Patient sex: M
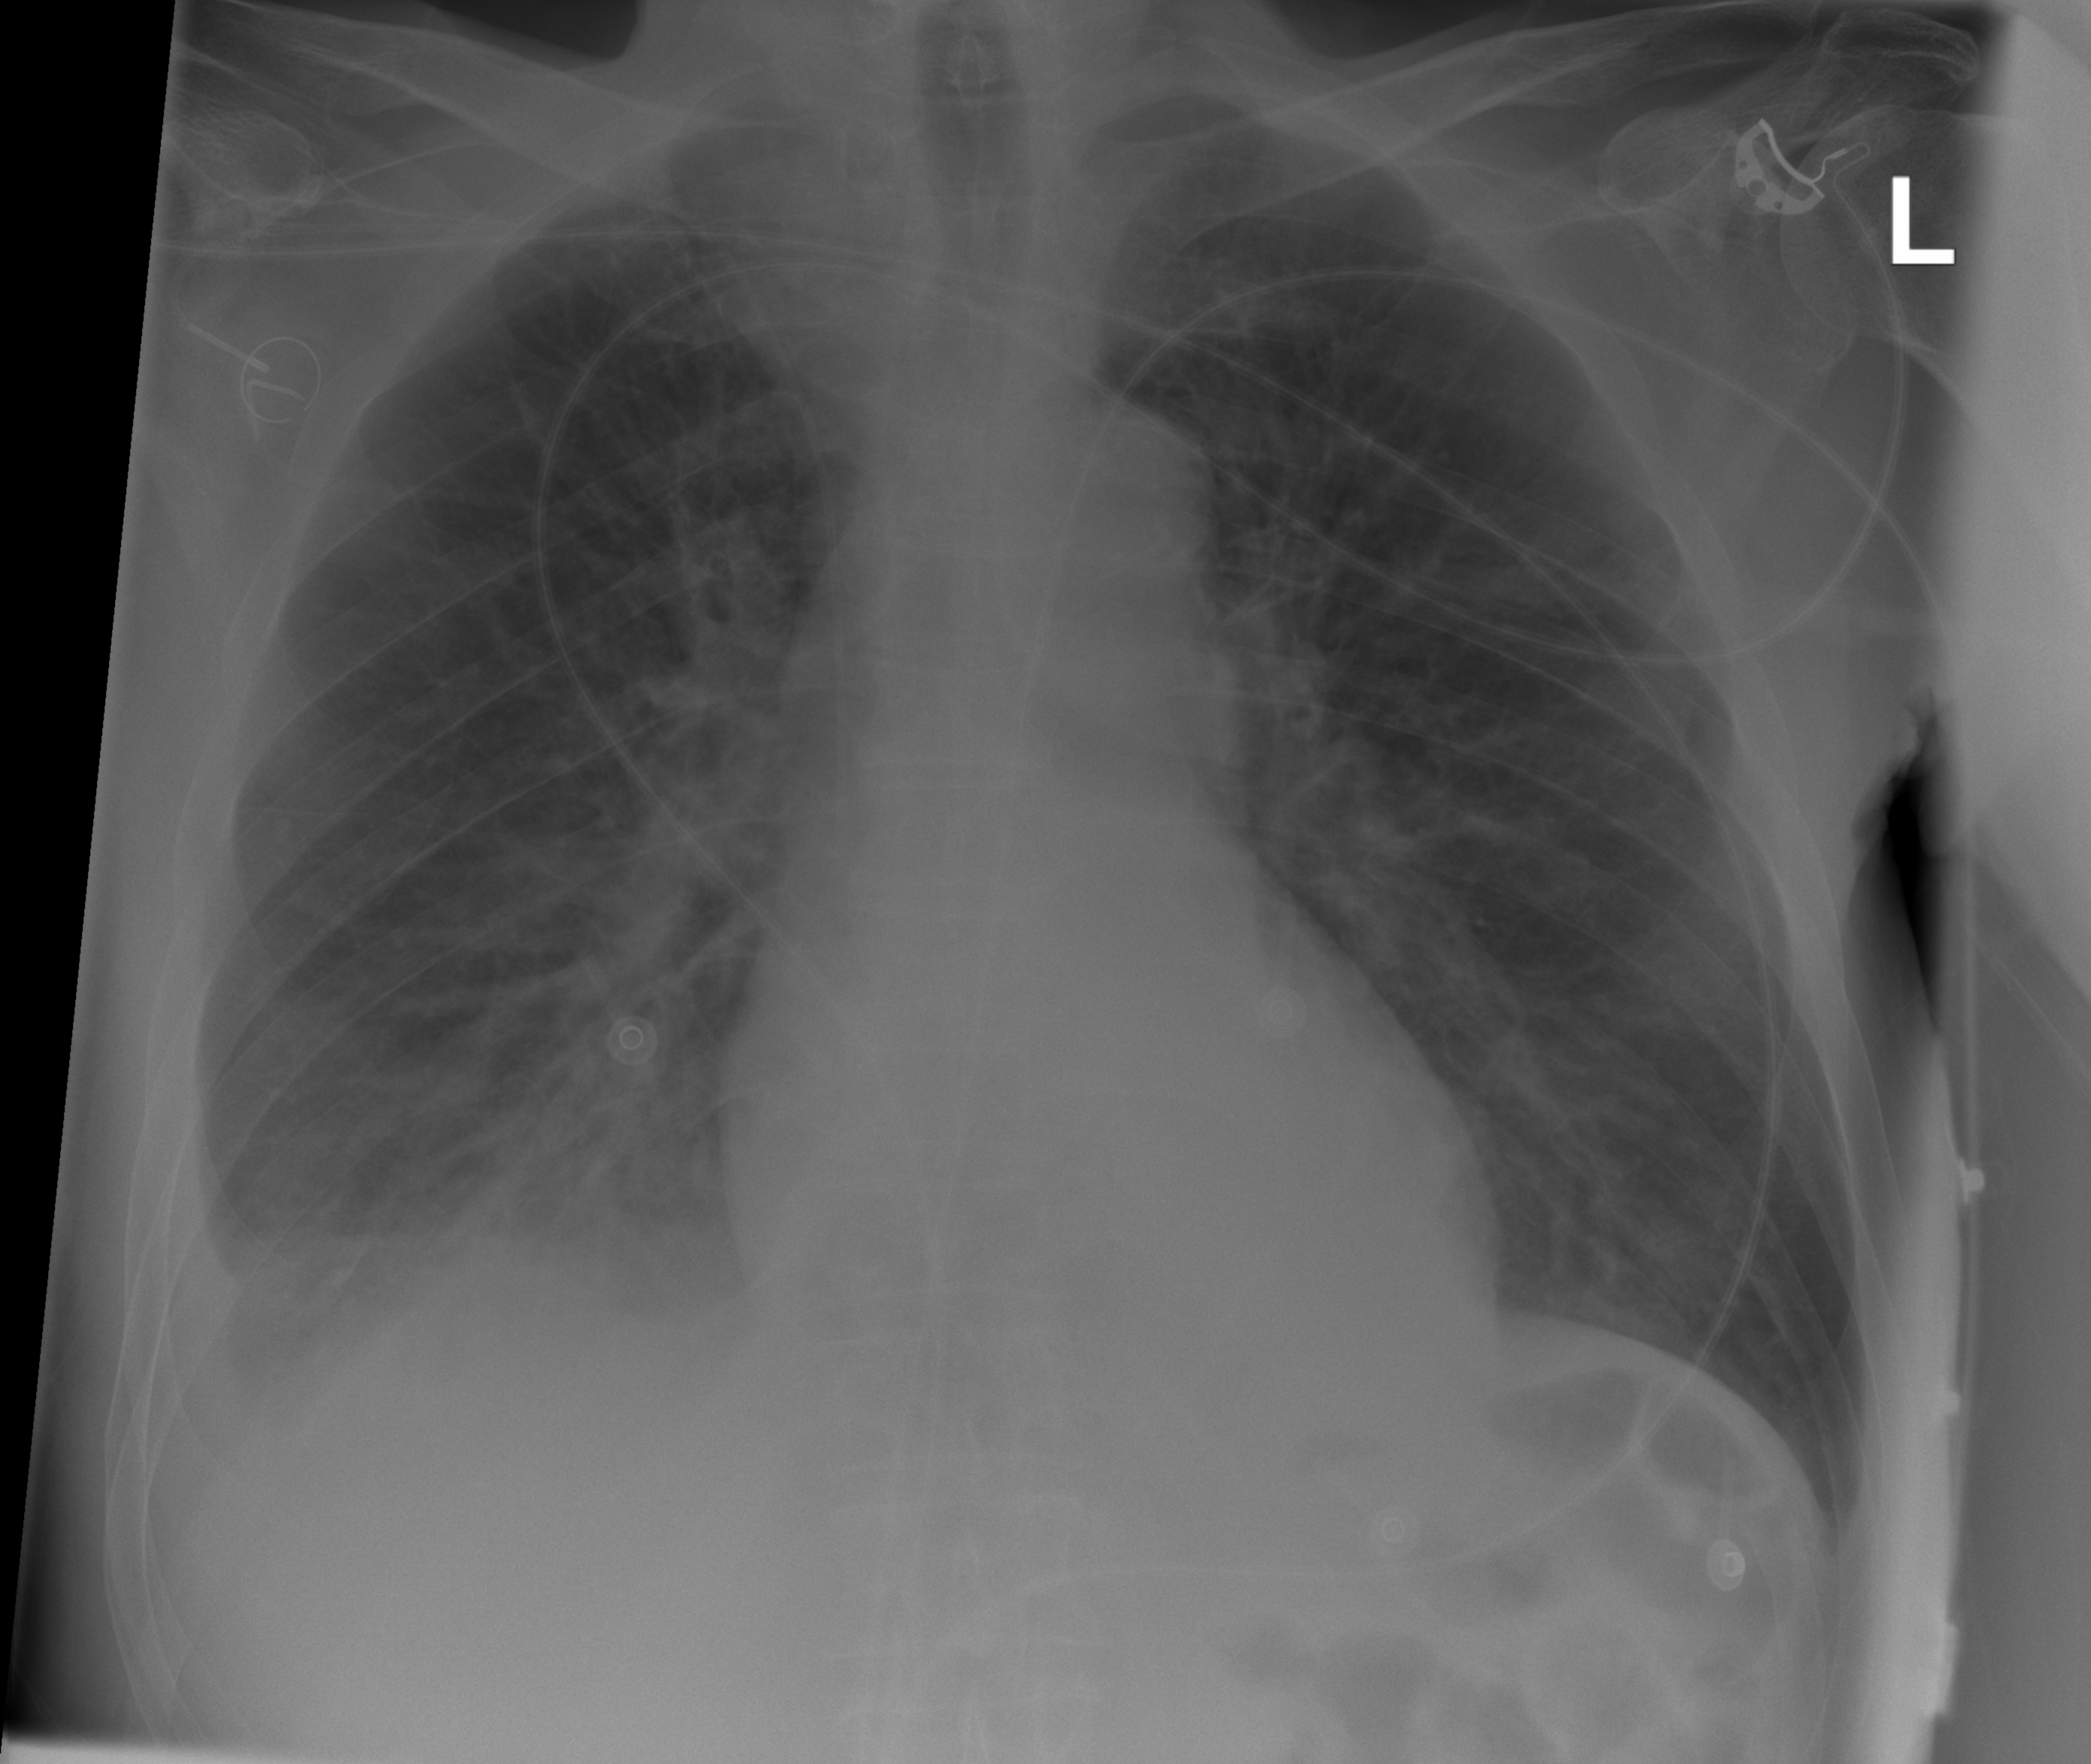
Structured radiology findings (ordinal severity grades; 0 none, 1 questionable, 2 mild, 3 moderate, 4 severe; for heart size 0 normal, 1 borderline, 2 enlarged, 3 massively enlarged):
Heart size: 0
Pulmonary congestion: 0
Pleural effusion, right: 2
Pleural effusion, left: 0
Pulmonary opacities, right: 2
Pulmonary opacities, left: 0
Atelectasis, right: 2
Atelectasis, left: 0